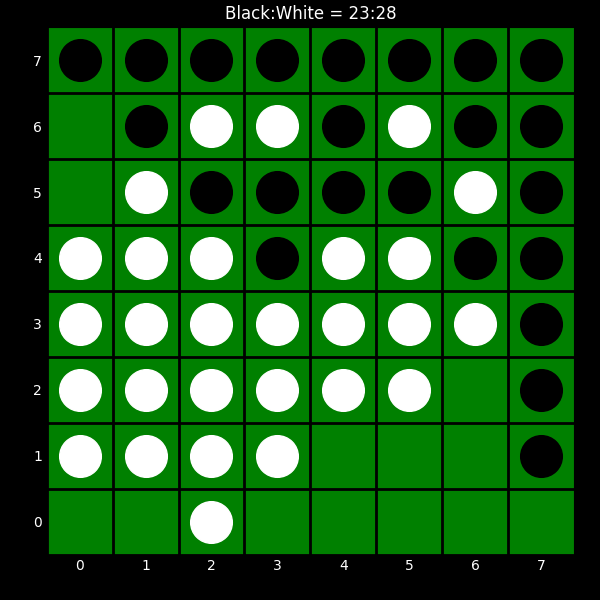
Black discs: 23
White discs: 28